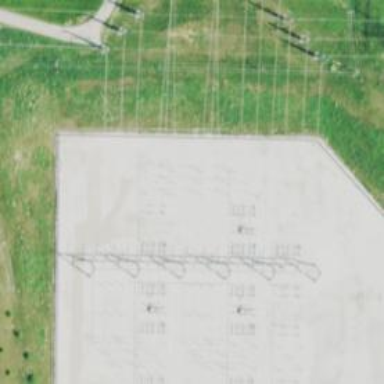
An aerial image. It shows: Switch for power supply.